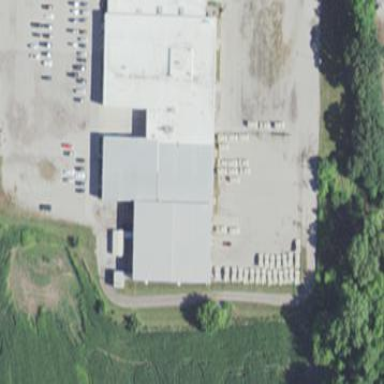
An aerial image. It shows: Industrial building.